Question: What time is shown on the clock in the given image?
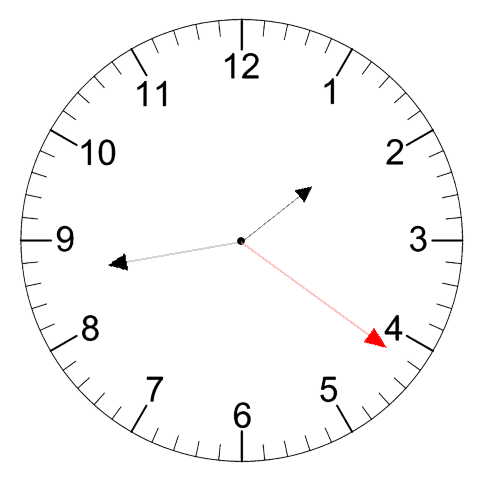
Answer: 01:43:21